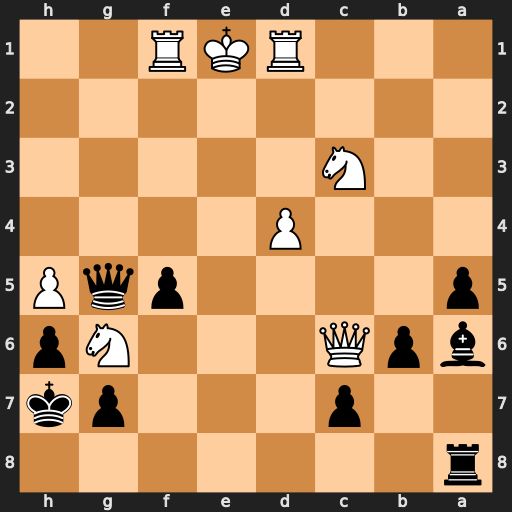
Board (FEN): r7/2p3pk/bpQ3Np/p4pqP/3P4/2N5/8/3RKR2
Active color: b
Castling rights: -
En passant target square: -
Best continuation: Qe3+ Ne2 Qxe2#